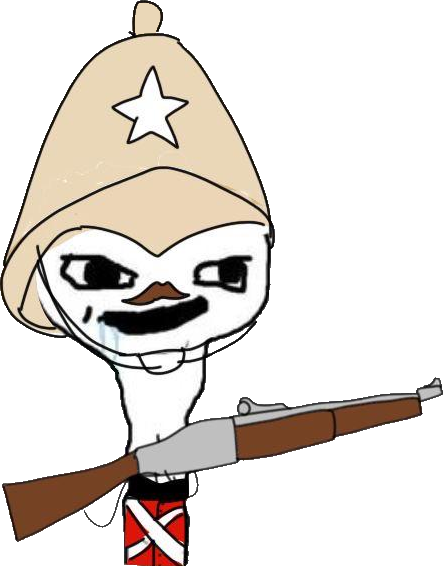
Label: 5_Brainlet